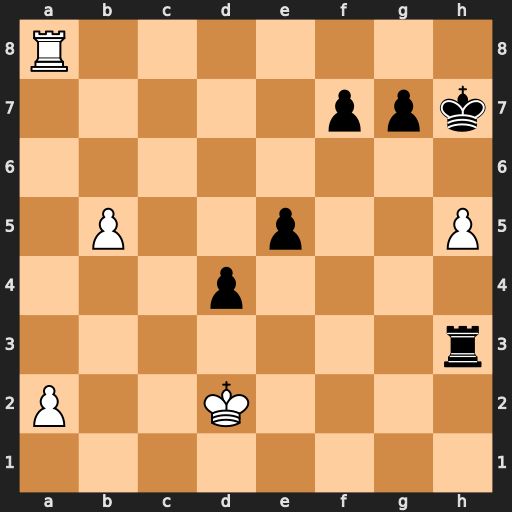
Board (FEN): R7/5ppk/8/1P2p2P/3p4/7r/P2K4/8
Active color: w
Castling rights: -
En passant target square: -
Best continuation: b6 Rh2+ Kc1